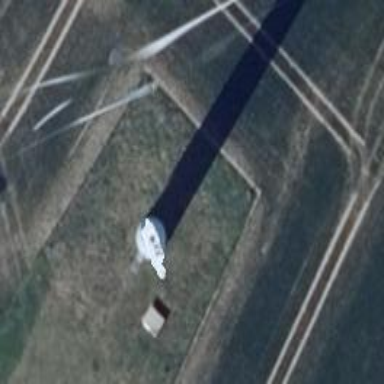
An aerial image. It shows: Wind generator of the horizontal axis type made by Vestas.